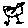
Label: bird